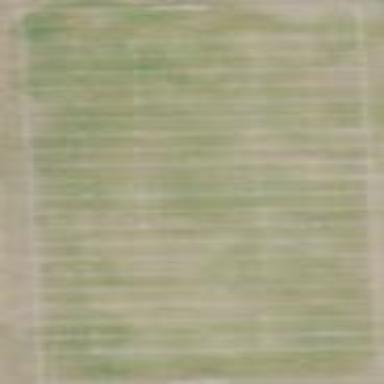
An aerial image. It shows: American football pitch.